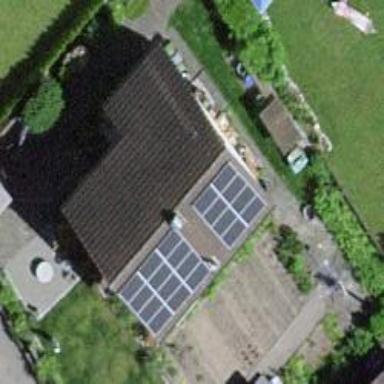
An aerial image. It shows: Solar power generator using photovoltaic method with solar photovoltaic panel types.